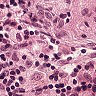
Metastatic tissue present: no